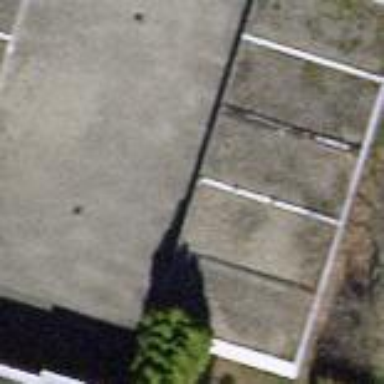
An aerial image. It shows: Group of garages.